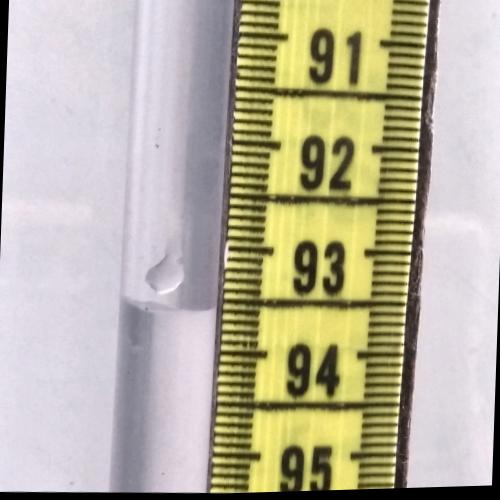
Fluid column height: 93.6 cm